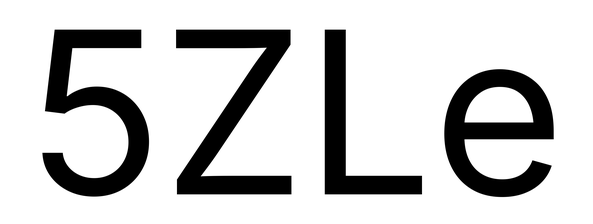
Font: Inter_Regular